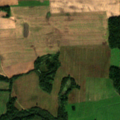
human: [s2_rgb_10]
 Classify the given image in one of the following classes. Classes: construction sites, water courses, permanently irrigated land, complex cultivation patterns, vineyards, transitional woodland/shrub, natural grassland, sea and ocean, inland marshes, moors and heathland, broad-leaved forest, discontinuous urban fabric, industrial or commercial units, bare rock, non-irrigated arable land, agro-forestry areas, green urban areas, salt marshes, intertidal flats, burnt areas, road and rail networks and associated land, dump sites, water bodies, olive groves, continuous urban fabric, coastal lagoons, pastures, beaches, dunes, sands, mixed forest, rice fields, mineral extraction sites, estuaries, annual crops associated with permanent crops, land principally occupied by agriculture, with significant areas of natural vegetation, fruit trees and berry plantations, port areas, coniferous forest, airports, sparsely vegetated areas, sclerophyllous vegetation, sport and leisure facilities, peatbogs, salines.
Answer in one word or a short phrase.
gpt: non-irrigated arable land, complex cultivation patterns, land principally occupied by agriculture, with significant areas of natural vegetation, broad-leaved forest